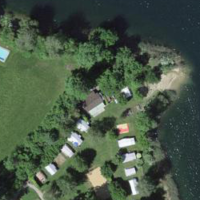
EUNIS habitat code: 53
Species observed at this site:
Cornus sanguinea